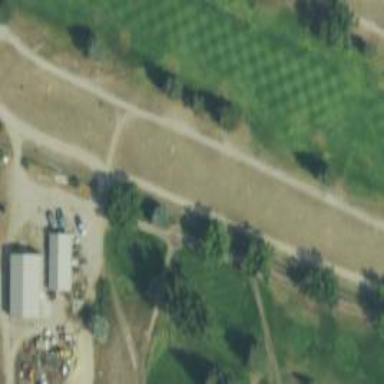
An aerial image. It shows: Path for golf carts.